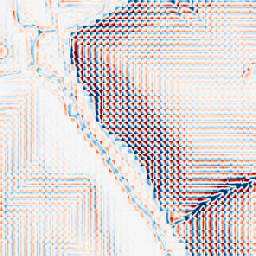
Category: wavelet
Decomposition family: wavelet_dwt
Decomposition parameters: wavelet: haar
level: 3
Upsampling method: linear_exact
Upsampling parameters: scale: 2
Upsampling scale: 2